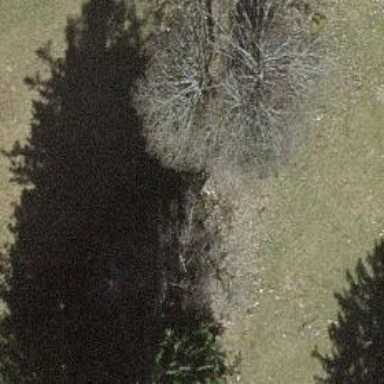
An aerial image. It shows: Beautiful tree in nature.